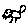
Label: cat